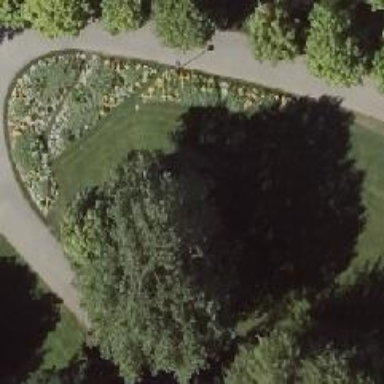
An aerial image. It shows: Garden area designated for leisure land.